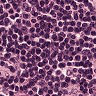
Metastatic tissue present: no